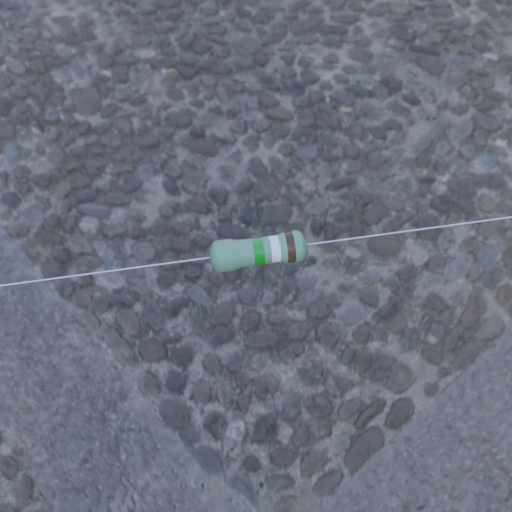
Resistor colour bands (in order): green, white, brown